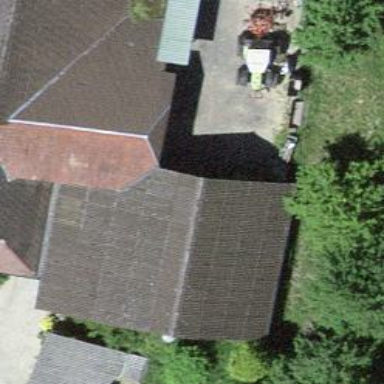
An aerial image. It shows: Barn.